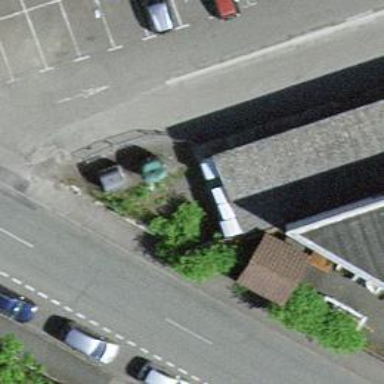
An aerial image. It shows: Recycling container at amenity designated for recycling.